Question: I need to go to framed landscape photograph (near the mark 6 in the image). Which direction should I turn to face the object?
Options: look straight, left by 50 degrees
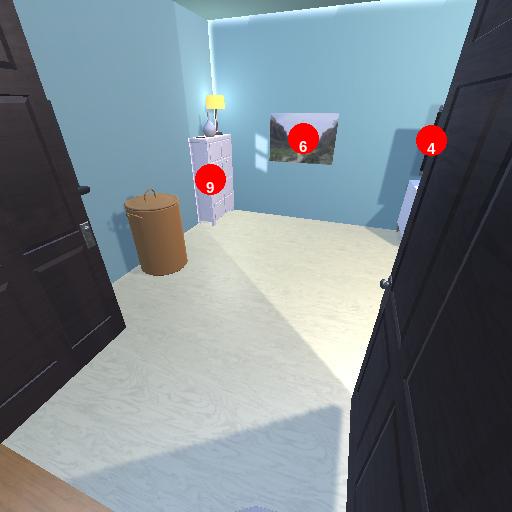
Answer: look straight